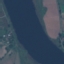
Land use / land cover class: River